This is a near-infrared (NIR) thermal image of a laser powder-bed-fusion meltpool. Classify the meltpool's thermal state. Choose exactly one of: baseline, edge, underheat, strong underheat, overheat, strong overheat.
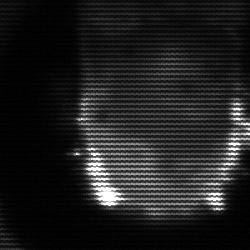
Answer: baseline